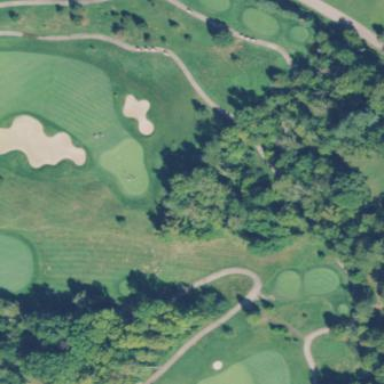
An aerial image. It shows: Rough area on grassy golf course.